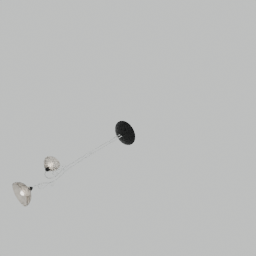
Label: lighting